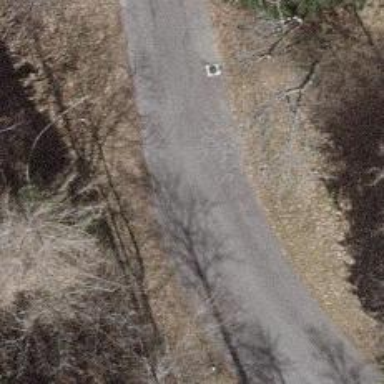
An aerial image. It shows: Unclassified road.